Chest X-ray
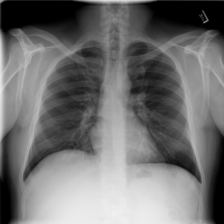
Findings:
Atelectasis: negative
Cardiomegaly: negative
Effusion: negative
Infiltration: negative
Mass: negative
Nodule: negative
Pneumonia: negative
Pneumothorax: negative
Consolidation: negative
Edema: negative
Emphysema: negative
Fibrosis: negative
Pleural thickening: negative
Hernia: negative